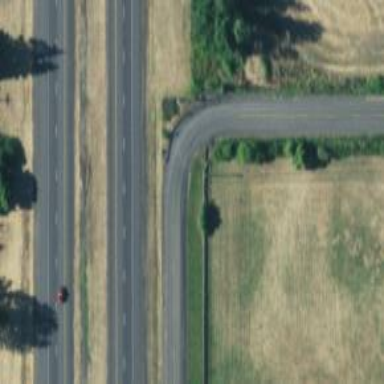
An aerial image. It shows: Asphalt road classified as tertiary.